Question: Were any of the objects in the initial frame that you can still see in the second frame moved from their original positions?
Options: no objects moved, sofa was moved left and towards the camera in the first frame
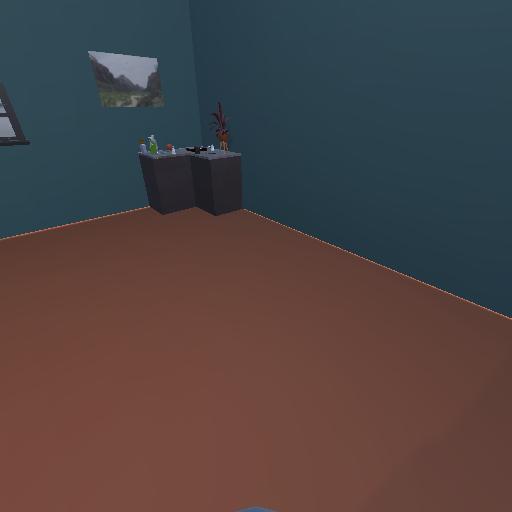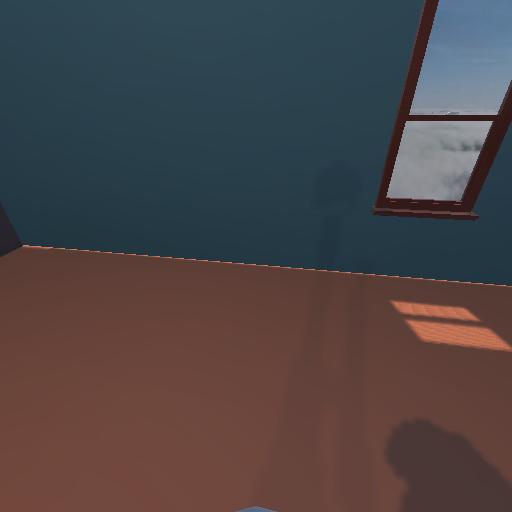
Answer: no objects moved